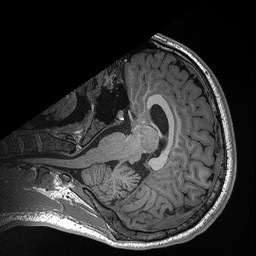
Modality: T1w
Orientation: axial
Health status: healthy
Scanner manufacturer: siemens
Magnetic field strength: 3 T
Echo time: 0.00298 s